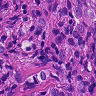
Metastatic tissue present: yes